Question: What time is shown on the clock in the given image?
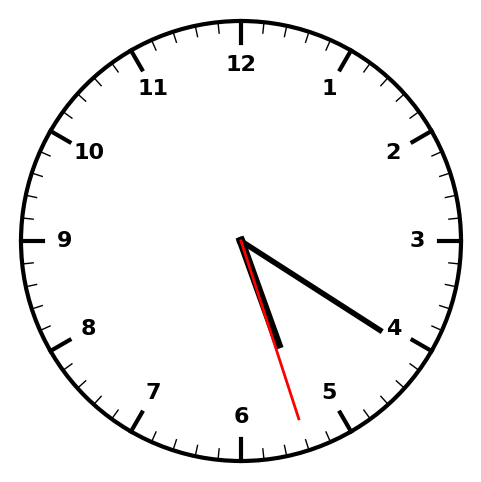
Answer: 05:20:27